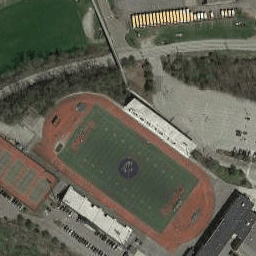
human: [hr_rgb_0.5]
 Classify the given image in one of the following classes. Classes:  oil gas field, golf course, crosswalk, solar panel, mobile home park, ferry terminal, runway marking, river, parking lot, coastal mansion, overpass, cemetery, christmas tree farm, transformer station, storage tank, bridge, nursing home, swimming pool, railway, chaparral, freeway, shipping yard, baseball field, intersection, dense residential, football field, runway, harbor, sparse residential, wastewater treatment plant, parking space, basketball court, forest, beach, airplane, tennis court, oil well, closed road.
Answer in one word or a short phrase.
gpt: football field